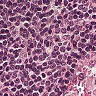
Metastatic tissue present: no